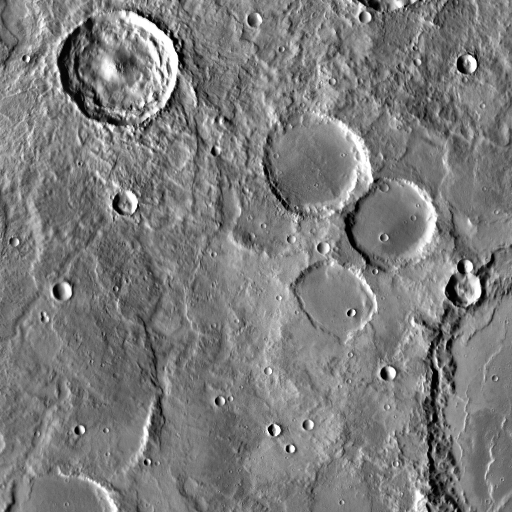
Crater classes present: Background, Other, Layered, Buried, Secondary